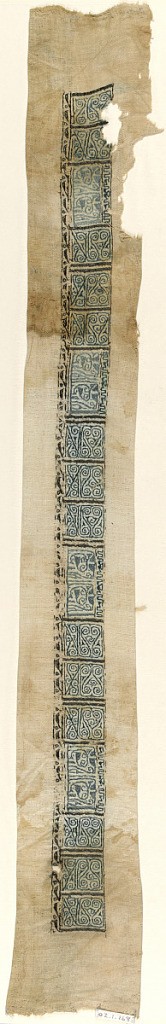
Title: Band
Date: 13th century
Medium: Embroidery using silk threads on a plain weave linen background
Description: Repeating design of rectangles enclosing scrolls